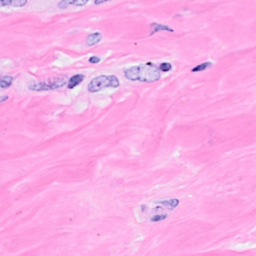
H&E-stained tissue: Breast